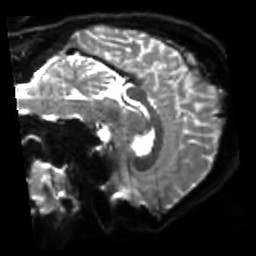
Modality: sbref
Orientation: sagittal
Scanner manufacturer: siemens
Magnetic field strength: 3 T
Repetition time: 4 s
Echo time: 0.0594 s